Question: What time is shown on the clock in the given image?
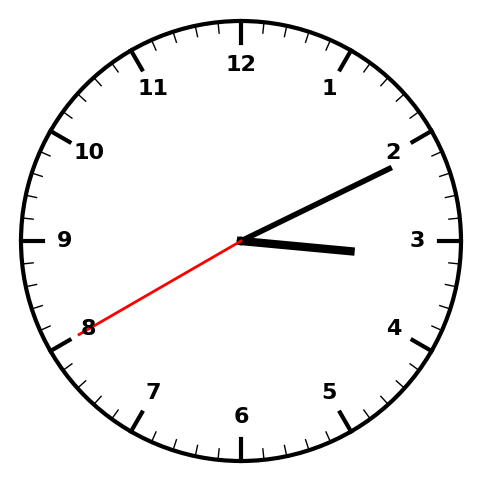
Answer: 03:10:40